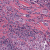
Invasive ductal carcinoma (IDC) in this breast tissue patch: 0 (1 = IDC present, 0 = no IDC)